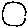
Label: circle